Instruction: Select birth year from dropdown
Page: traveler
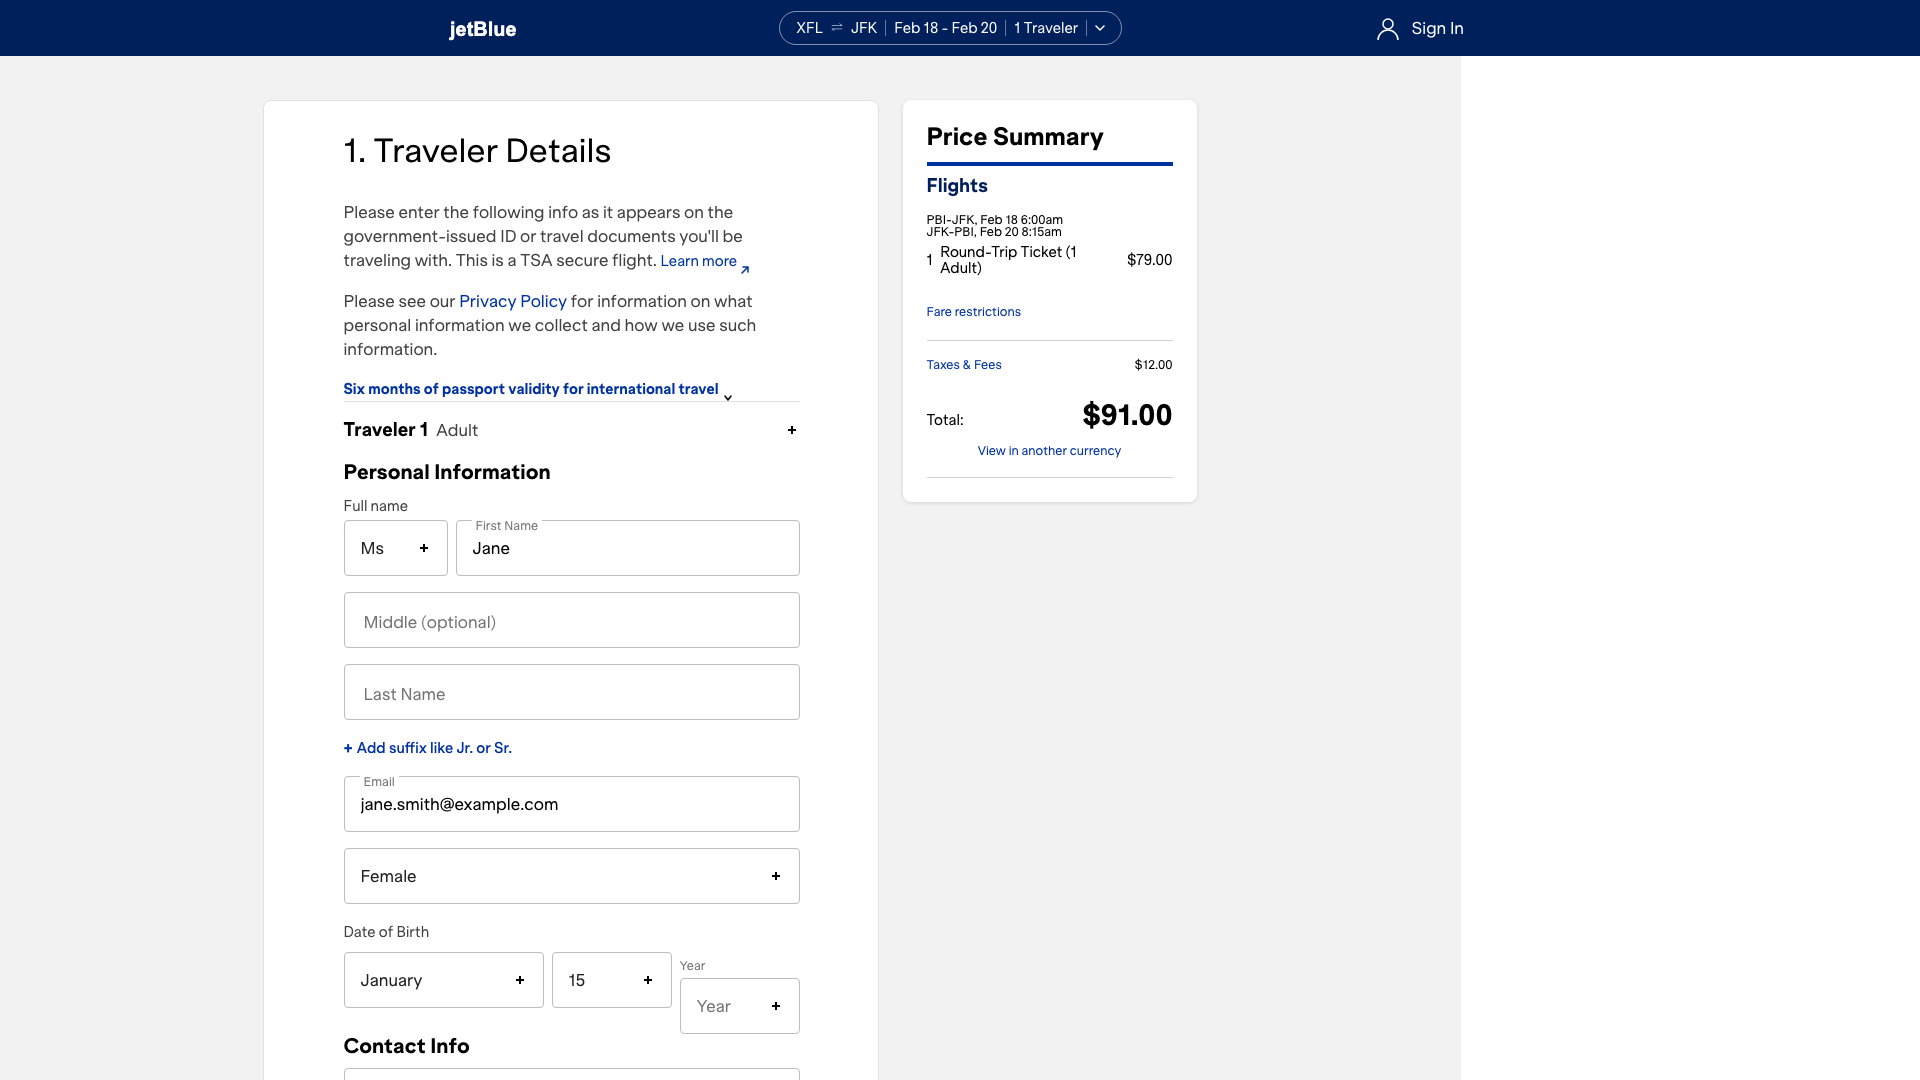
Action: click